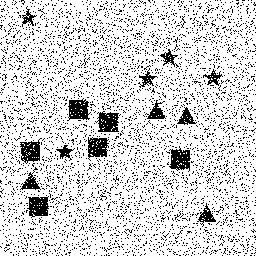
Squares: 6
Triangles: 4
Stars: 5
Total shapes: 15